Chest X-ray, PA view. Patient: 85 years old, sex M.
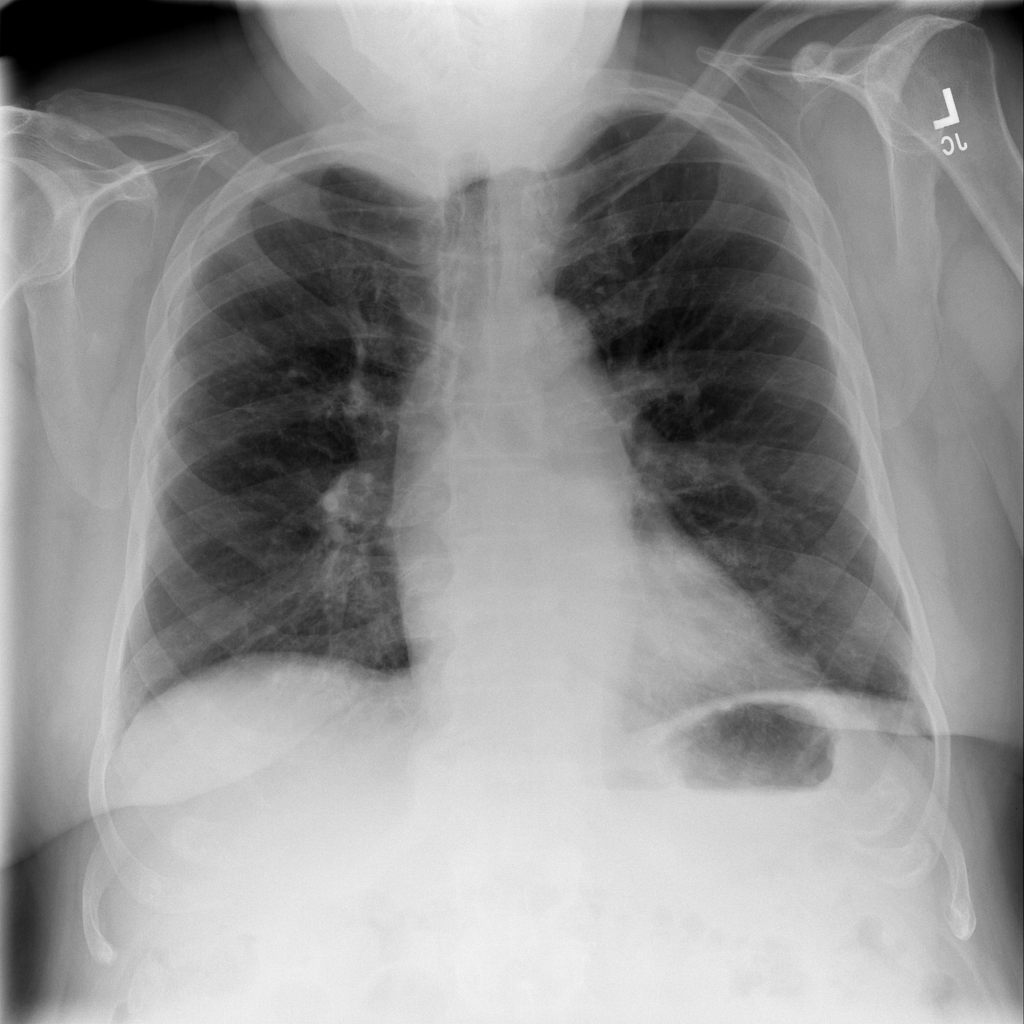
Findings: No Finding